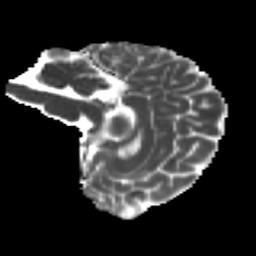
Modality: MD
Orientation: sagittal
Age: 26
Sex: female
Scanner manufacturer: ge
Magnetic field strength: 3 T
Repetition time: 7.8 s
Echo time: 0.0606 s